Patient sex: M
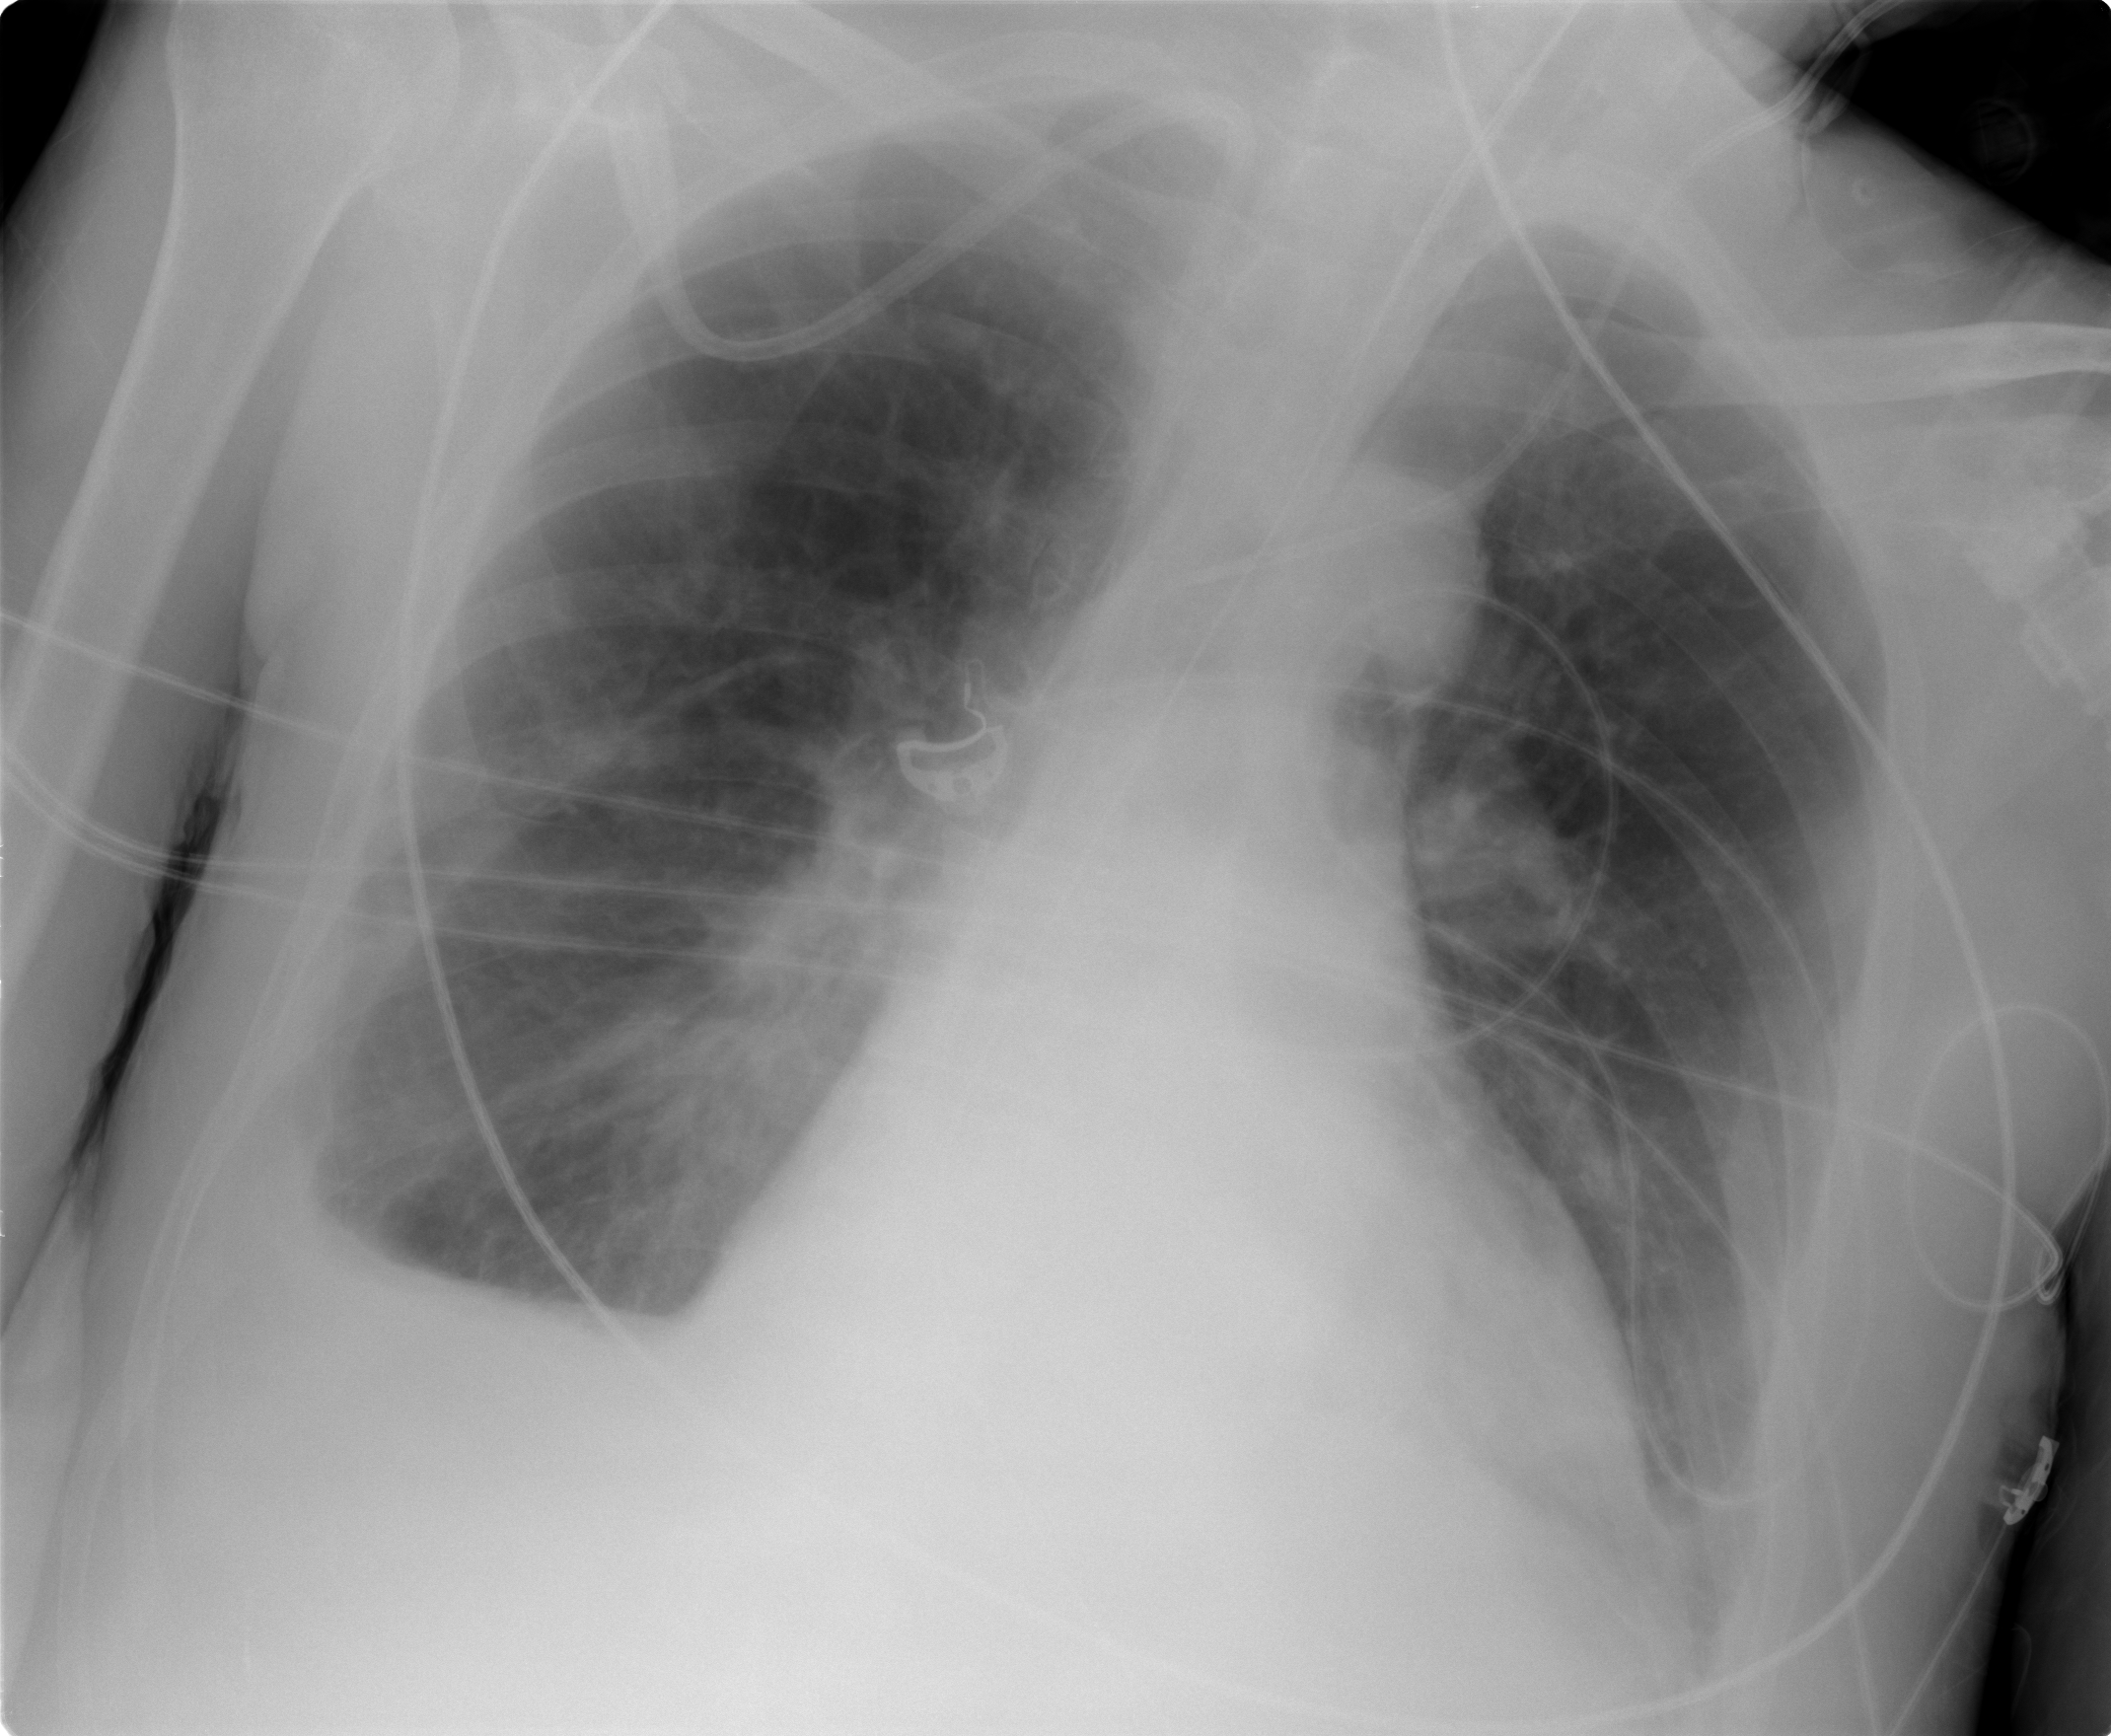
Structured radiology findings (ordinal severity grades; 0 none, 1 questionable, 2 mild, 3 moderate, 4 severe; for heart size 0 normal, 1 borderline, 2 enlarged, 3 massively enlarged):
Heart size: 0
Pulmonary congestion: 1
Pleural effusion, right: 2
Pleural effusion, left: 1
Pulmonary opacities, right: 0
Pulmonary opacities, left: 0
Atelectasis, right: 2
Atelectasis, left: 2